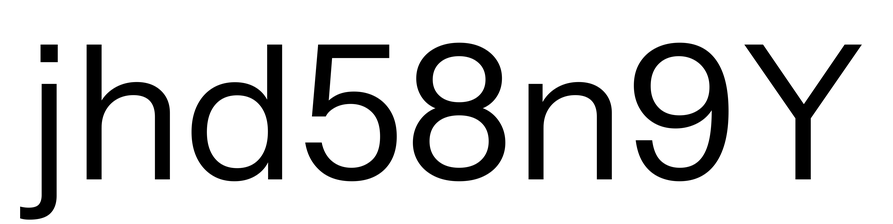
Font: InstrumentSans_Regular